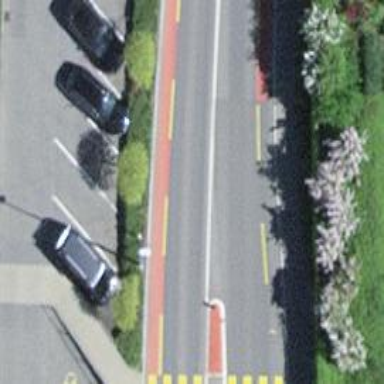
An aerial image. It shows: Parking area with surface.